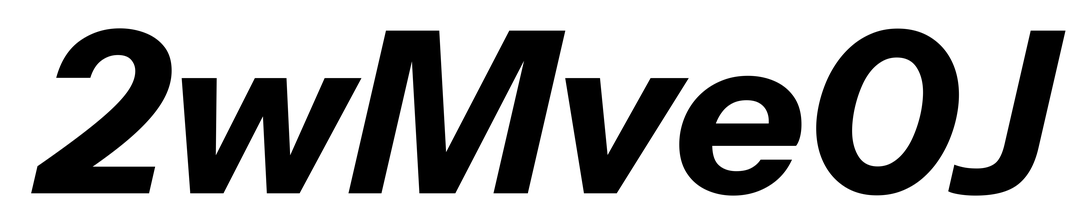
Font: InstrumentSans-Italic_Bold_Italic